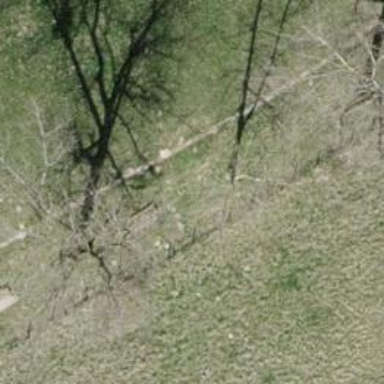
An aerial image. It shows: Brown bench in the vicinity.